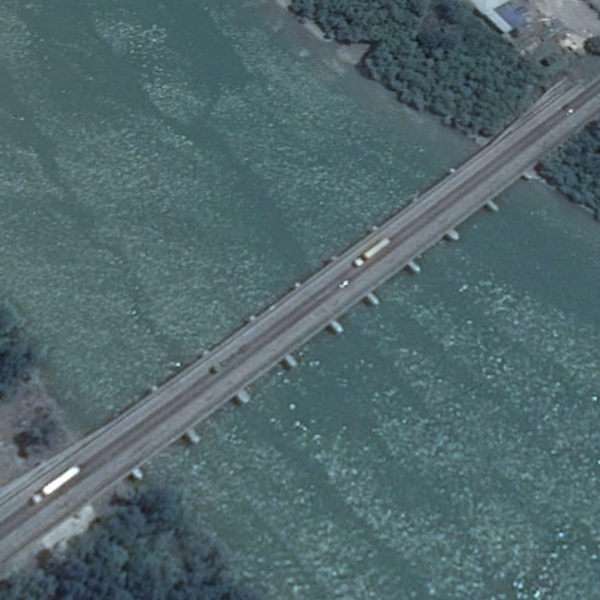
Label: Bridge